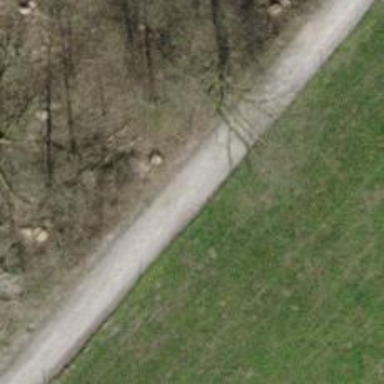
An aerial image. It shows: Bridleway.